Field crop: maize
Growth stage: 2
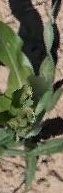
Species: maize